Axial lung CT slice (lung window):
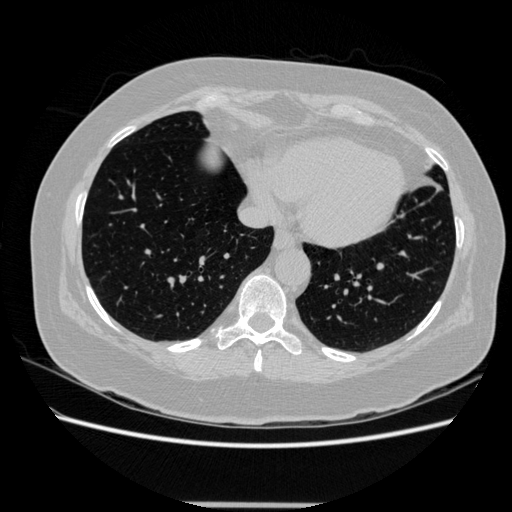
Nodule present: no